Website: home-depot
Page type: account-selection
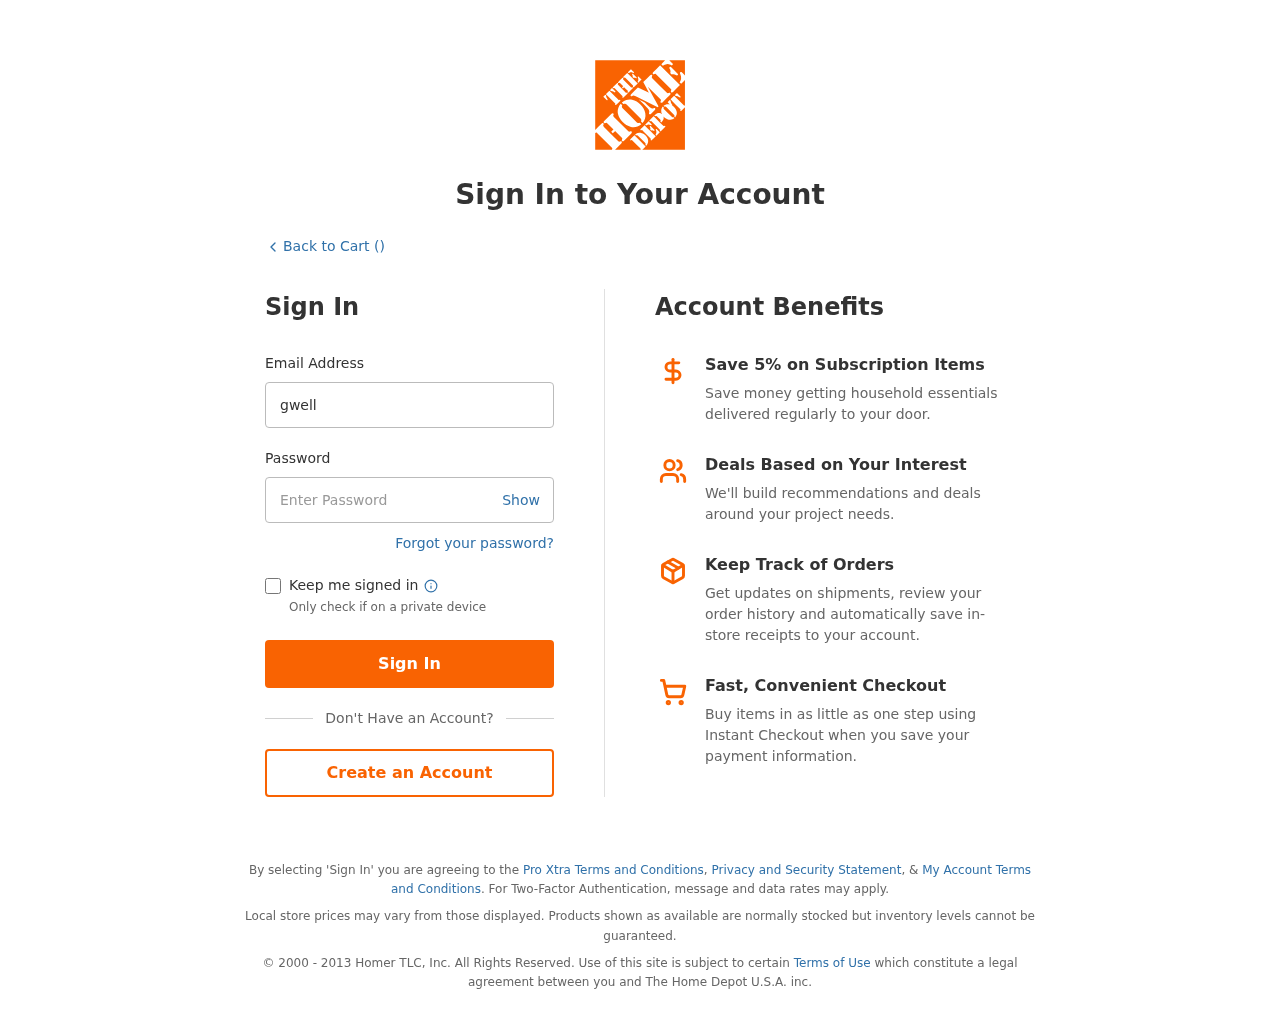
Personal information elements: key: PII_LOGIN_USERNAME
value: gwells907